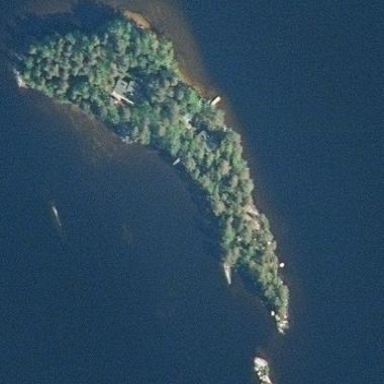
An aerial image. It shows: Islet.